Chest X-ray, PA view. Patient: 61 years old, sex F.
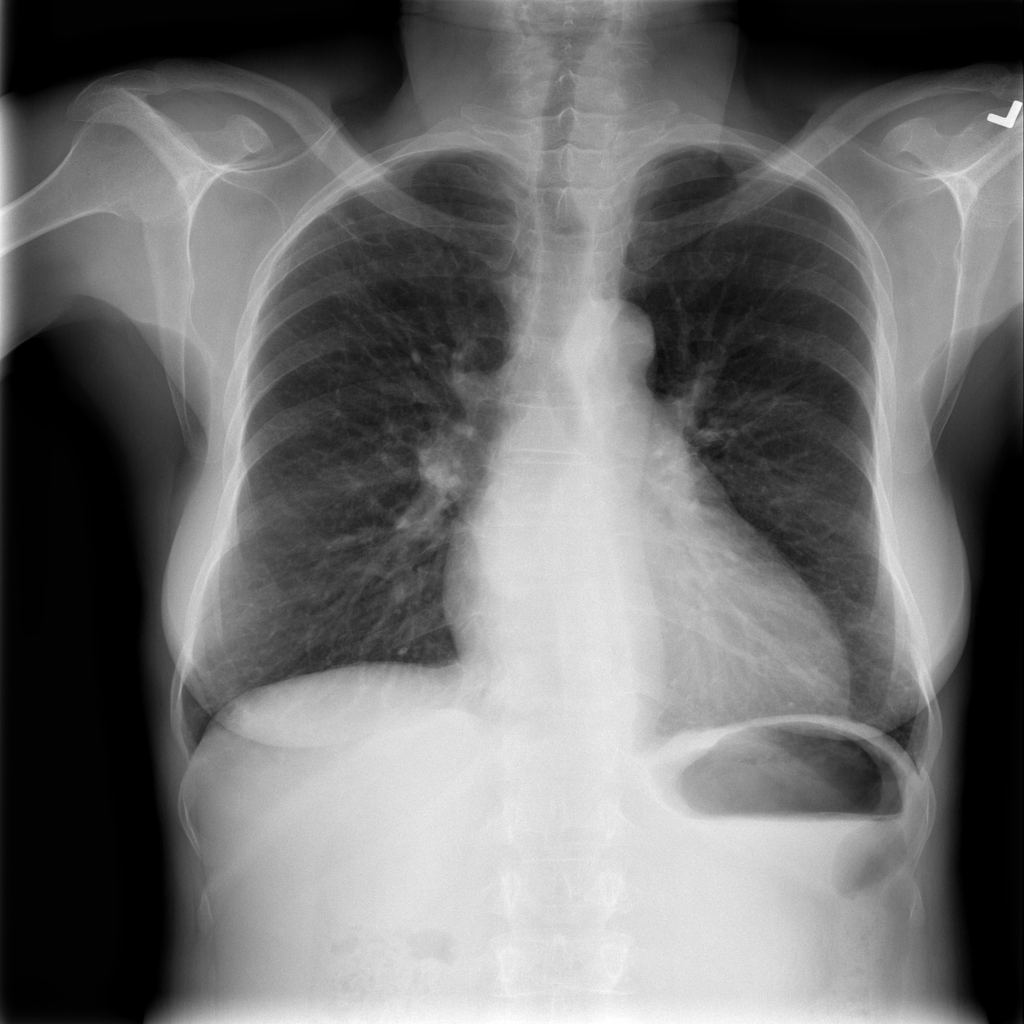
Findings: No Finding